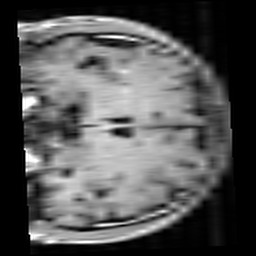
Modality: T1w
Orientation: coronal
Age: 27
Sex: male
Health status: healthy
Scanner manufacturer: siemens
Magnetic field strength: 3 T
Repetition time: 4.1 s
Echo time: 0.0085 s